Field crop: maize
Growth stage: 2
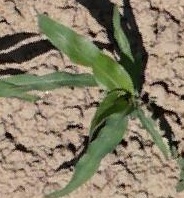
Species: maize